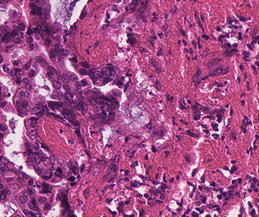
Tumor epithelial tissue: yes
Tumor-associated stroma tissue: yes
Normal tissue: no